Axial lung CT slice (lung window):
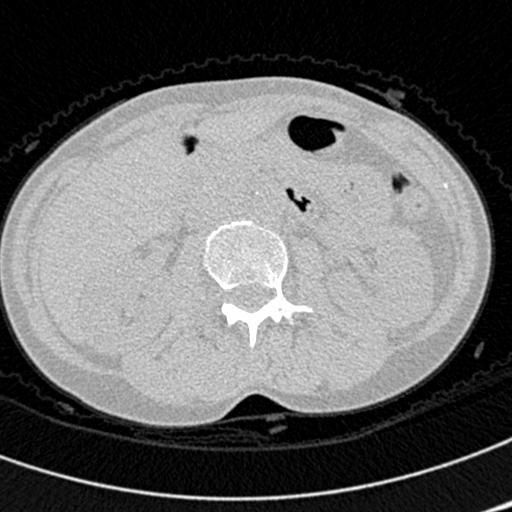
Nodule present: no